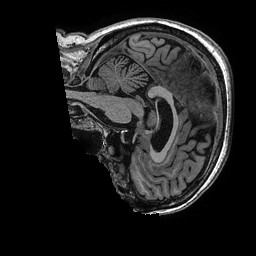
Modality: T1w
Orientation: sagittal
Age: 63
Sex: female
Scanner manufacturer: ge
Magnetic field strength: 3 T
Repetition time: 0.007208 s
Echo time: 0.003076 s